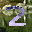
Label: 2